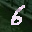
Label: 6